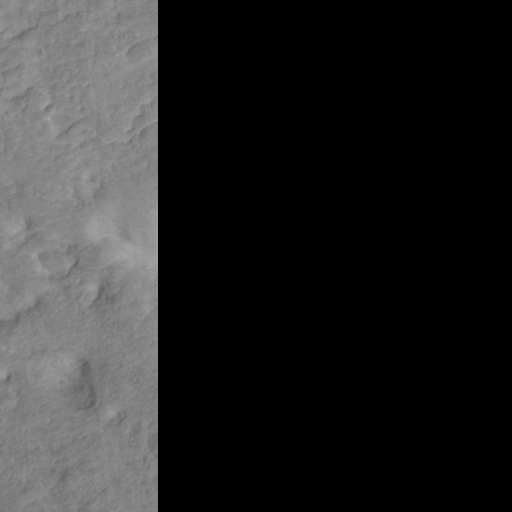
Objects detected: cone